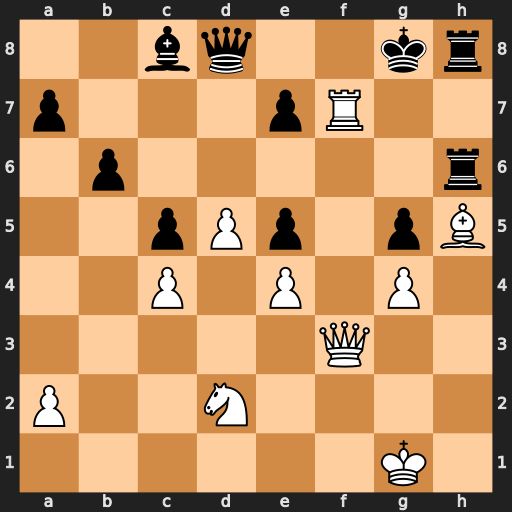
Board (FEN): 2bq2kr/p3pR2/1p5r/2pPp1pB/2P1P1P1/5Q2/P2N4/6K1
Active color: w
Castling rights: -
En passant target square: -
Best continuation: Rg7+ Kxg7 Qf7#